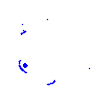
Particle: pion